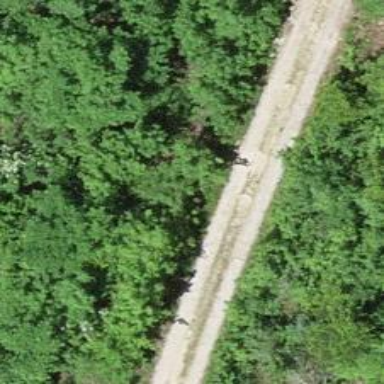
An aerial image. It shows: Track road with grade3 tracktype.